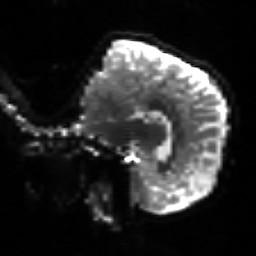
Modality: sbref
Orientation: sagittal
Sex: female
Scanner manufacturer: siemens
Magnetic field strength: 3 T
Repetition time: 5 s
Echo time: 0.071 s